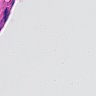
Metastatic tissue present: no